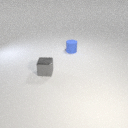
small blue rubber cylinder behind small gray metal cube